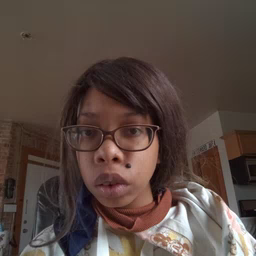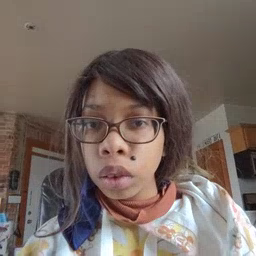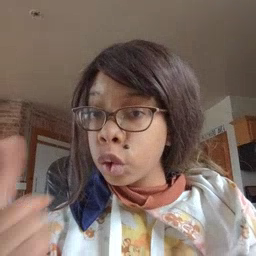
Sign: nose